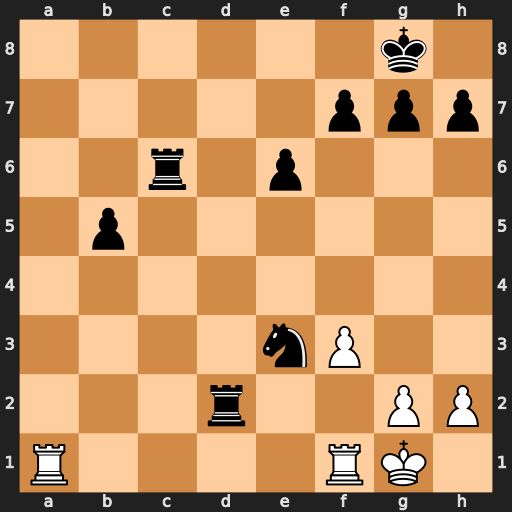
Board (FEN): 6k1/5ppp/2r1p3/1p6/8/4nP2/3r2PP/R4RK1
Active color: w
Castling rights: -
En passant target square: -
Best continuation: Ra8+ Rc8 Rxc8+ Rd8 Rxd8#